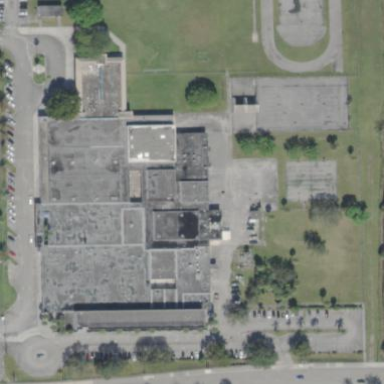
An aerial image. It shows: School.